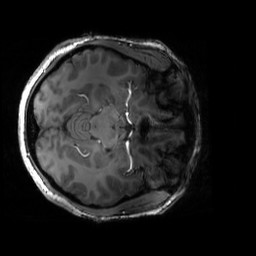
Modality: T1w
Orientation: axial
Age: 24
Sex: female
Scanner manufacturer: siemens
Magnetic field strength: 6.98 T
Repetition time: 3 s
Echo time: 0.00388 s